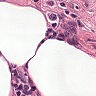
Metastatic tissue present: no